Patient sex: F
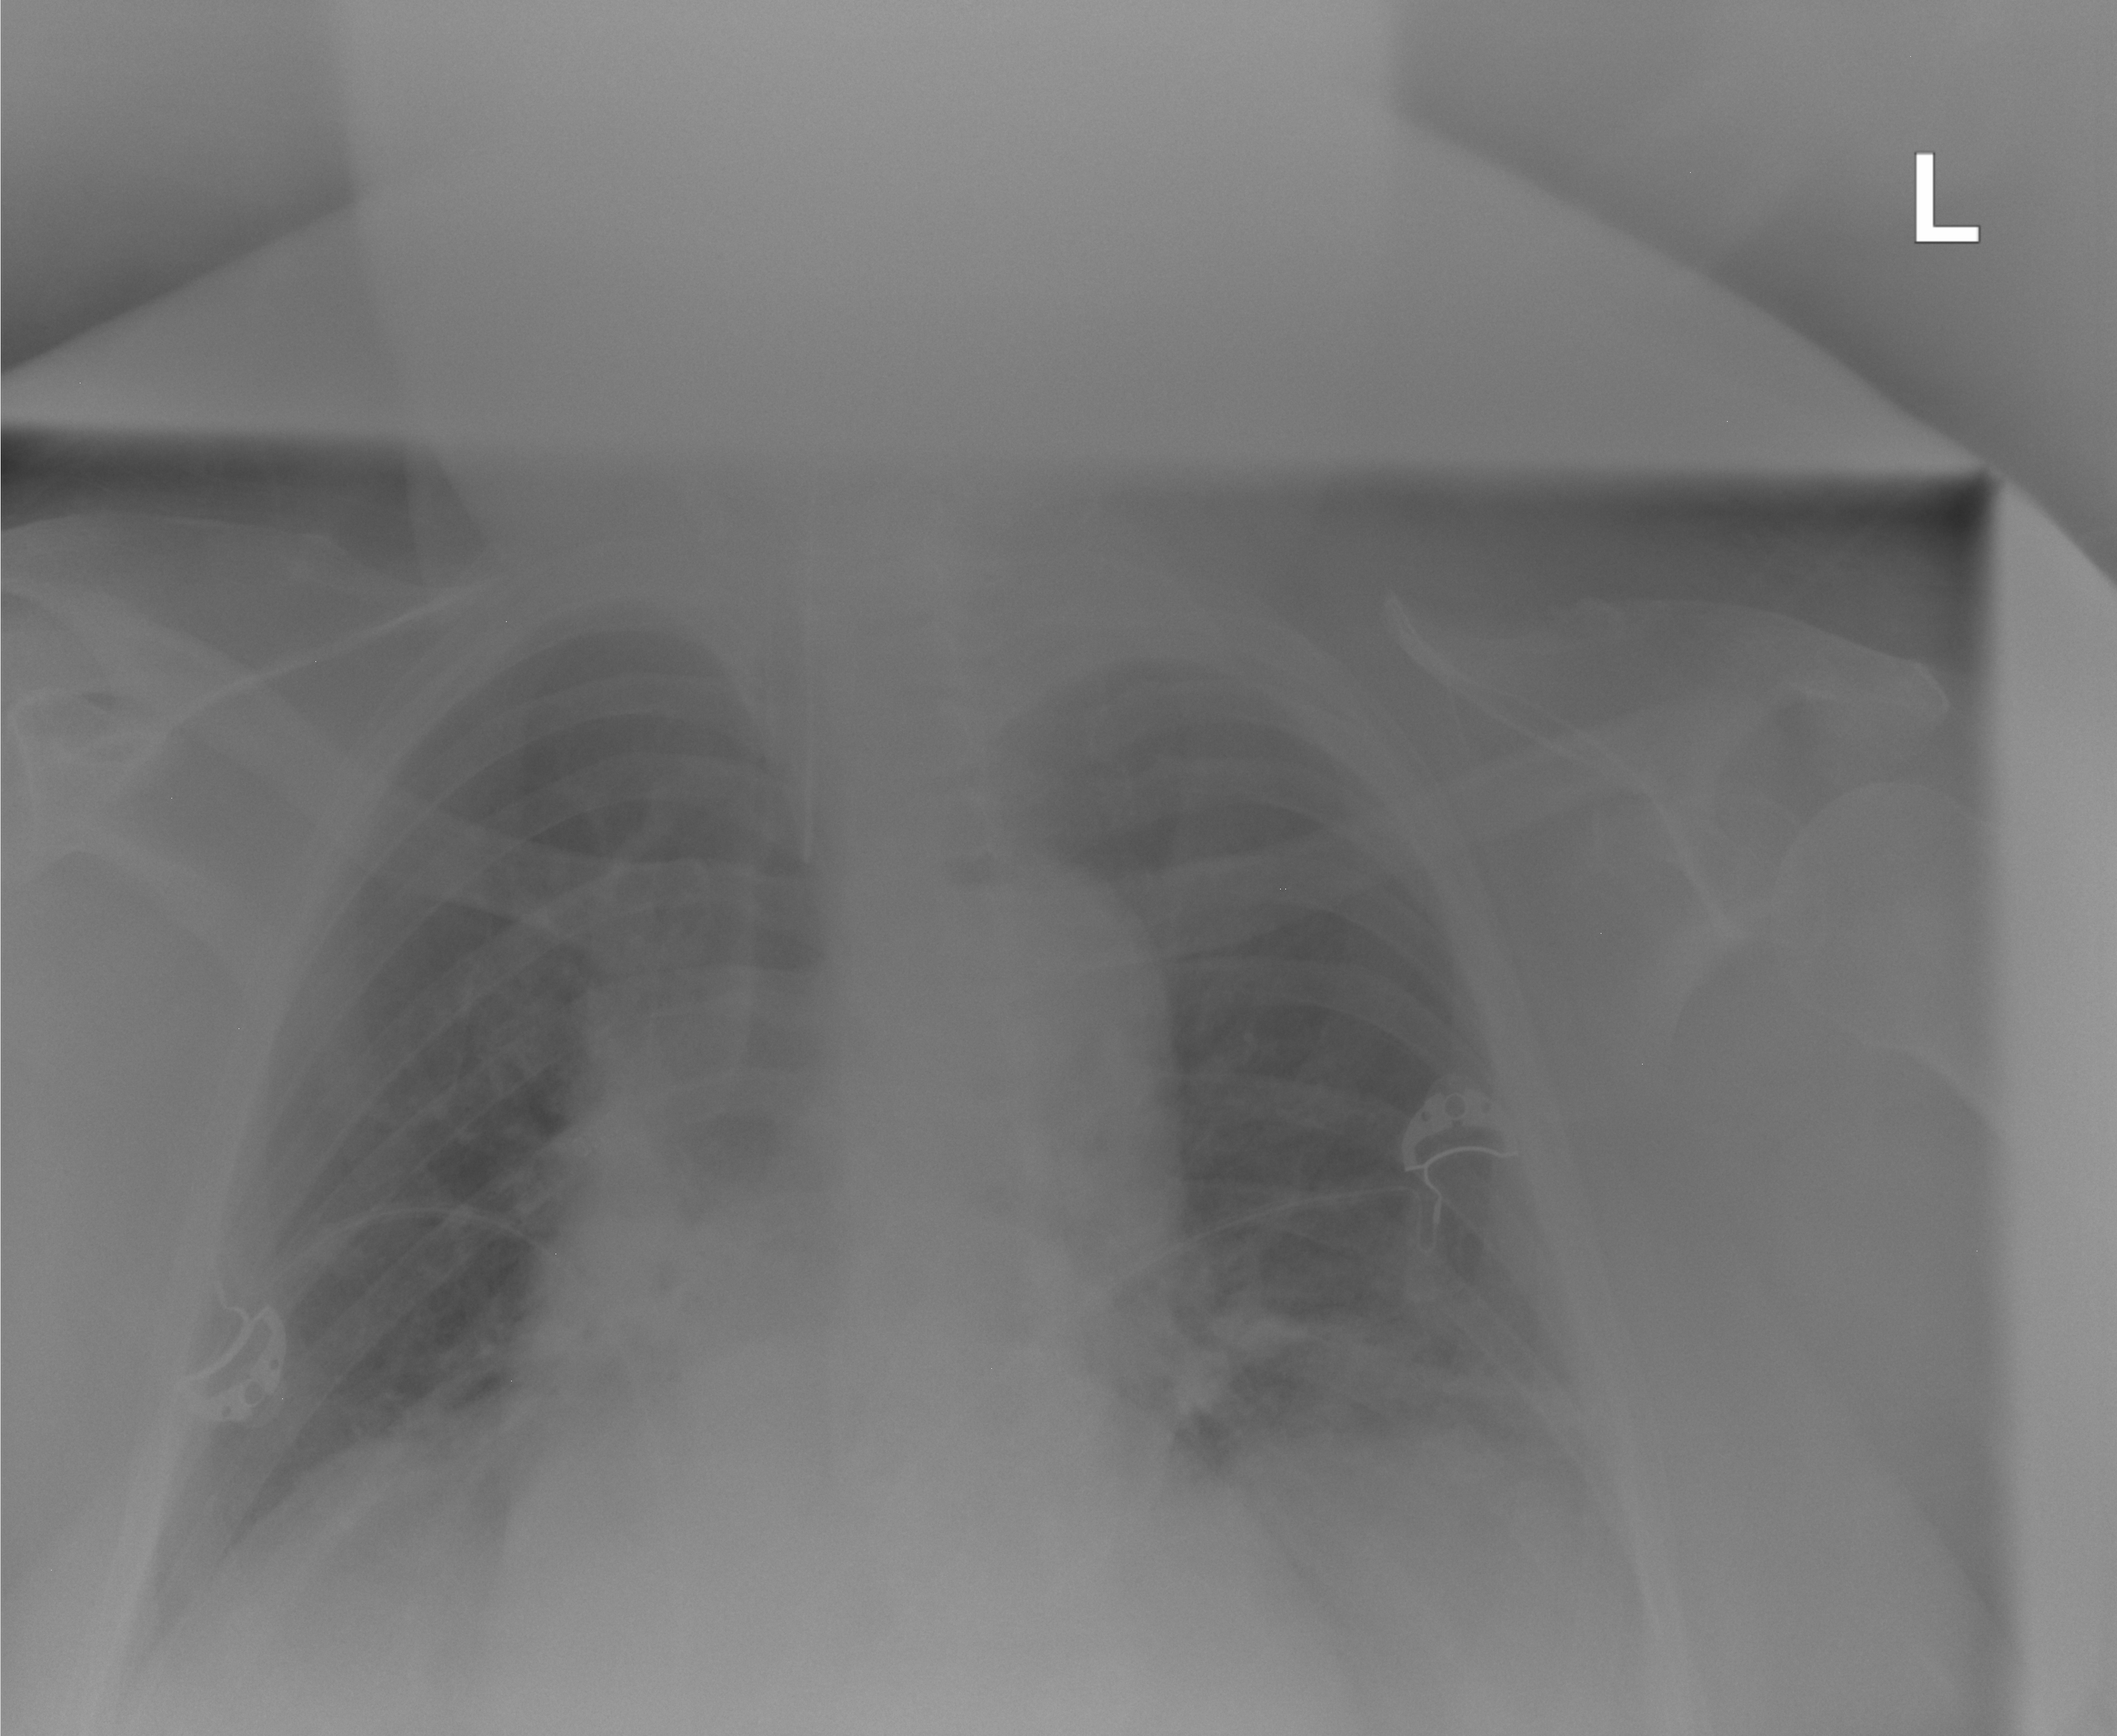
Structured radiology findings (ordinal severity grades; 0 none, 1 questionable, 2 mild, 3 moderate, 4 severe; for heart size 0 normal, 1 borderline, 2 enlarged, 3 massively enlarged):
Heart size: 0
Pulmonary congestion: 0
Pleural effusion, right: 0
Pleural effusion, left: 0
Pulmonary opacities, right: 0
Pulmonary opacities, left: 1
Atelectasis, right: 0
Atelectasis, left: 0